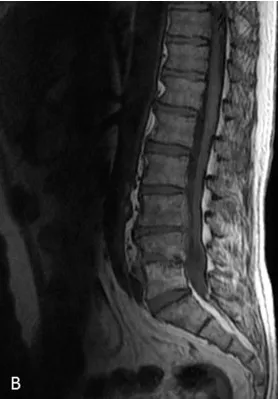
Vertebral magnetic resonance imaging of the vertebral lesions. L4-L5-S1 , with an epidural abscess of 5 cm at the L3 and L4 levels, consistent with a pyogenic vertebral osteomyelitis.
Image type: radiology (mri)